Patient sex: F
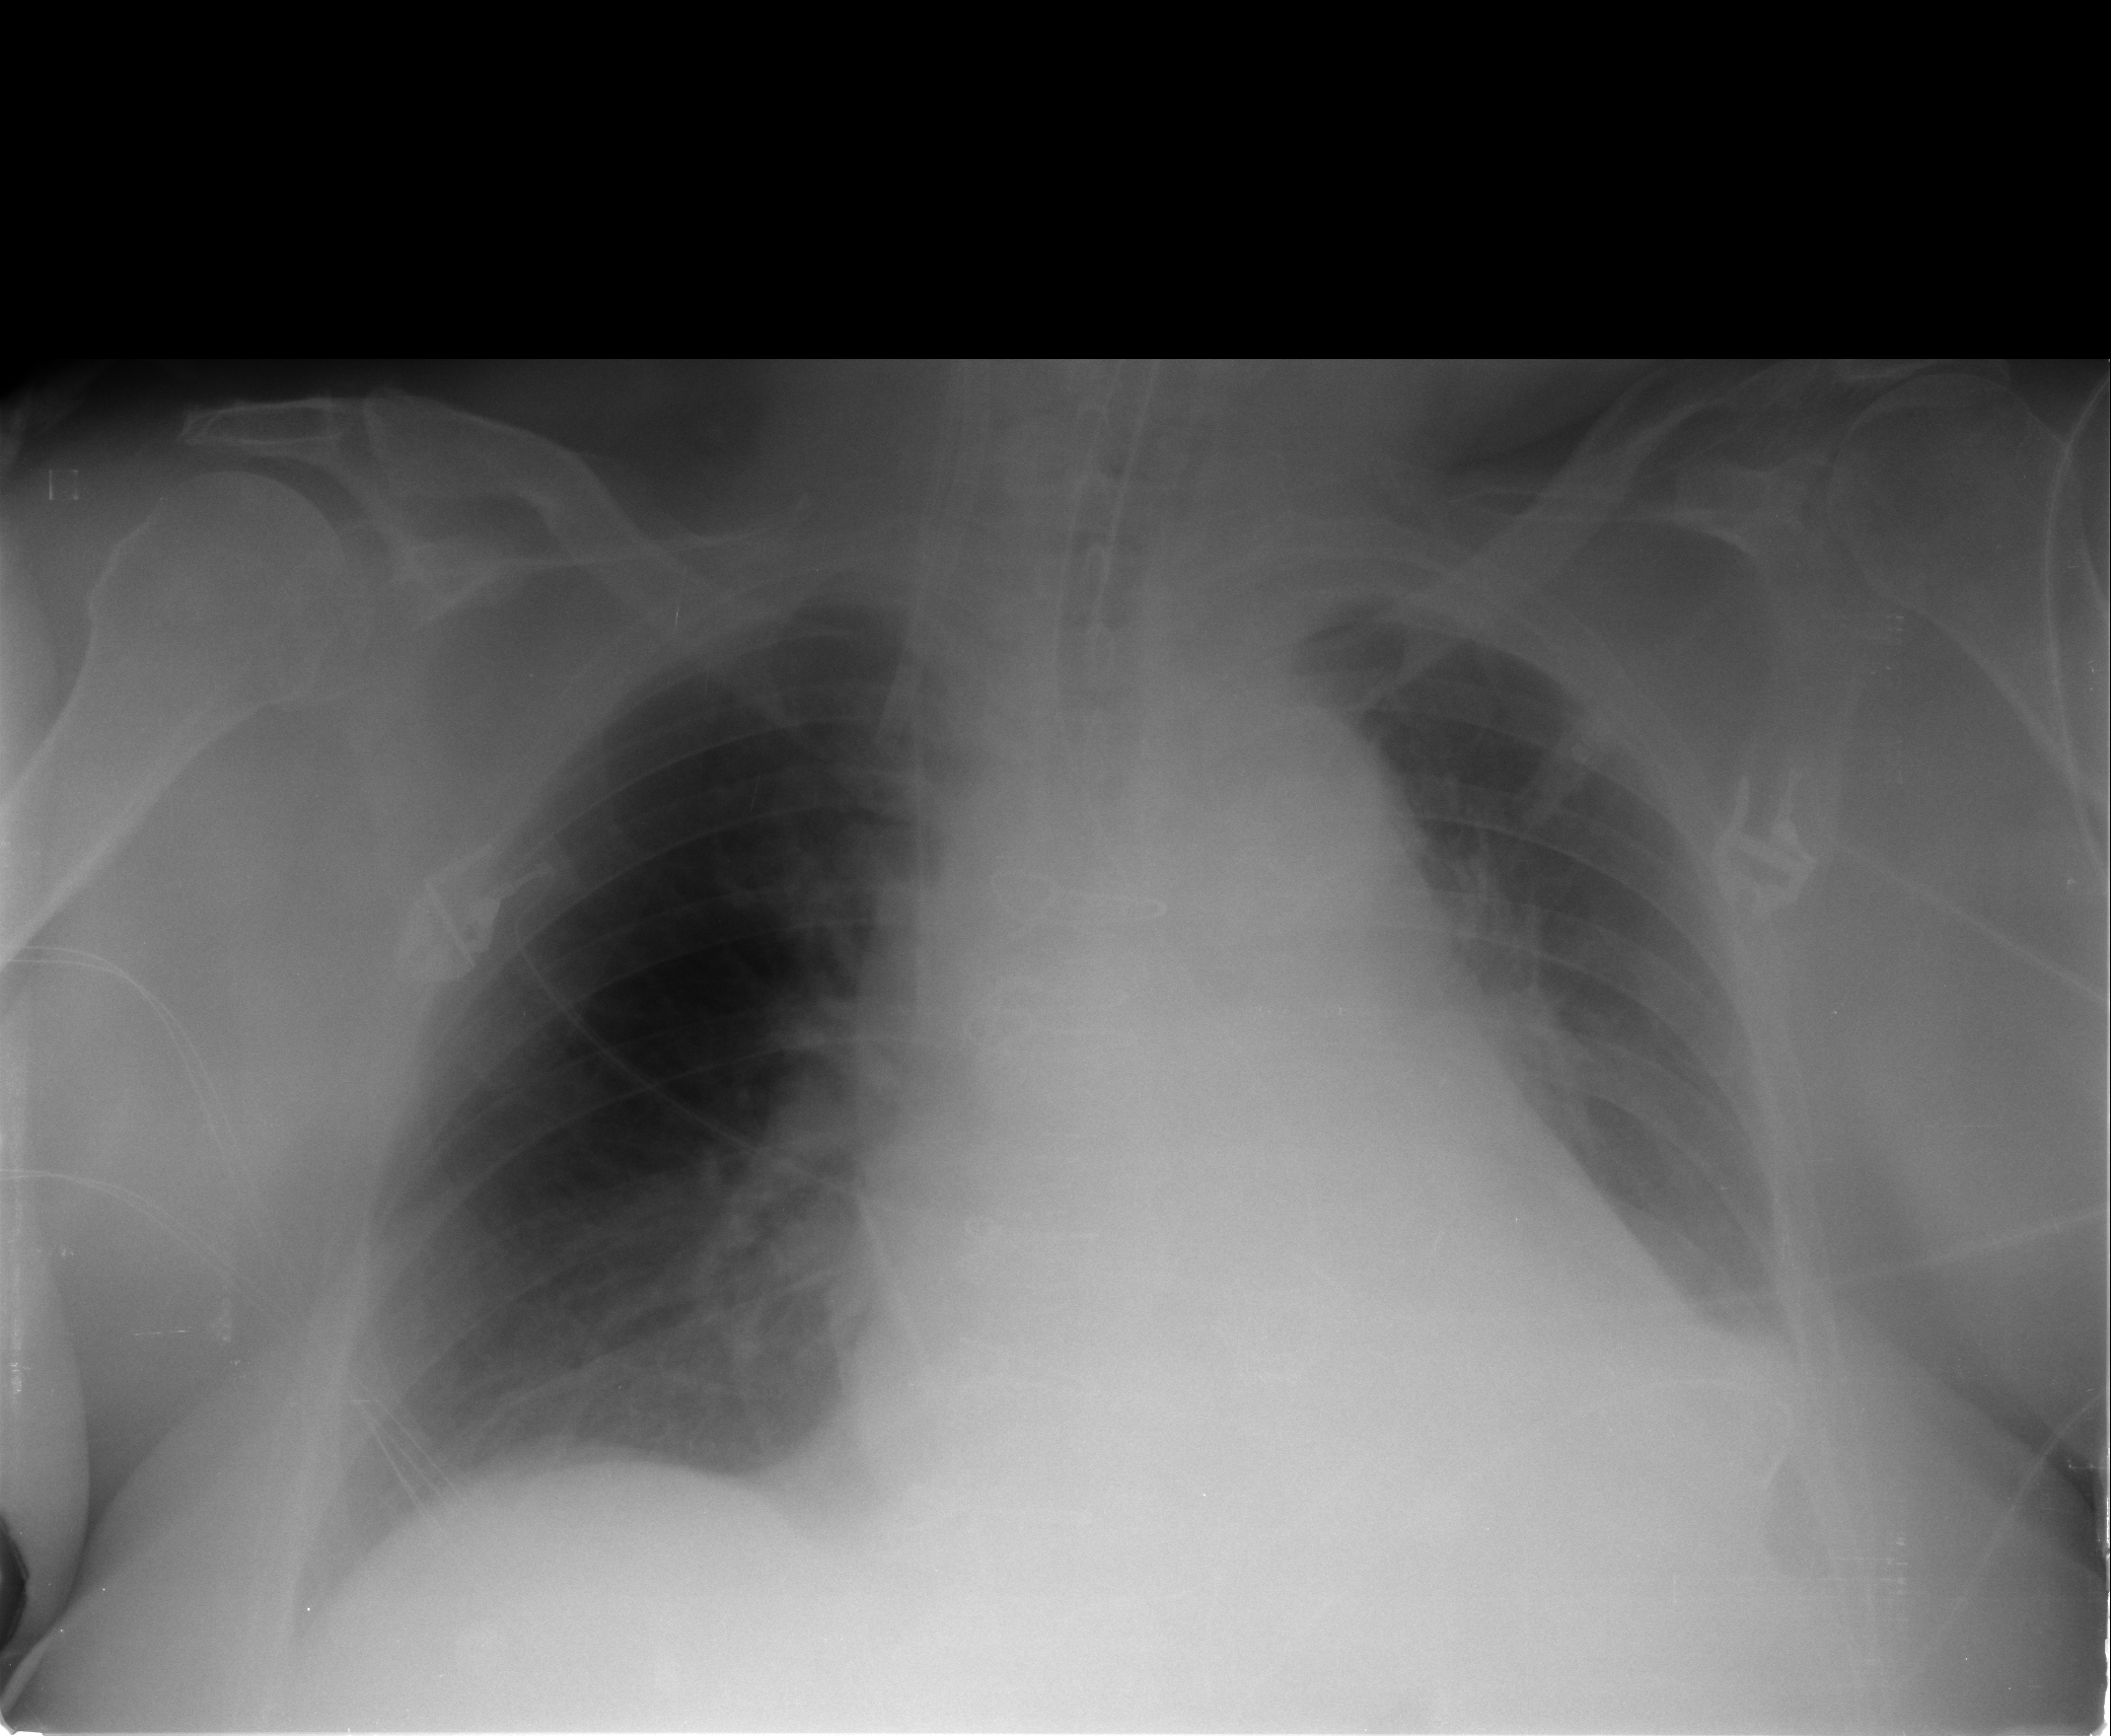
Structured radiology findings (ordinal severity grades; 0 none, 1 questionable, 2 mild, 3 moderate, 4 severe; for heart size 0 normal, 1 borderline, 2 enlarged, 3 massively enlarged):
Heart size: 2
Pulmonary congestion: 0
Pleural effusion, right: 0
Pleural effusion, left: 2
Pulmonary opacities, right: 0
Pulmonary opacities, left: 0
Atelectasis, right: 0
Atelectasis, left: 0